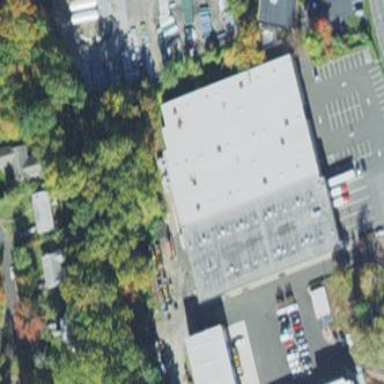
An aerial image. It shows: Building part with flat roof.